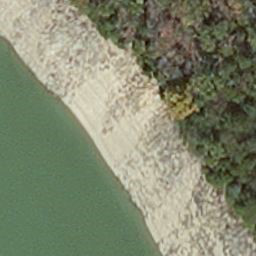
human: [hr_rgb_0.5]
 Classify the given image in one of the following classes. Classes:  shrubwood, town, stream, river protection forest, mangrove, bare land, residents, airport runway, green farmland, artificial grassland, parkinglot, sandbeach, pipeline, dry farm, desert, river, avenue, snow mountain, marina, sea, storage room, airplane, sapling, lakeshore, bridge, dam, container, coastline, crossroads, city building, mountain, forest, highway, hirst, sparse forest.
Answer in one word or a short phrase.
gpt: hirst